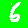
Digit: 6